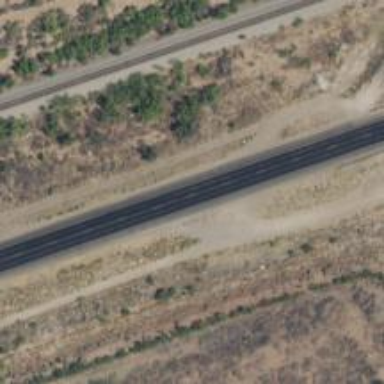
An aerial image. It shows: Primary highway.